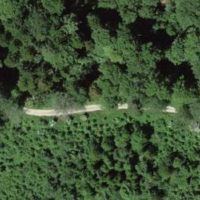
EUNIS habitat code: 41
Species observed at this site:
Tussilago farfara